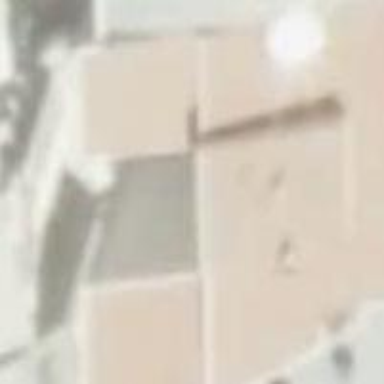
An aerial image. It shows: Part of building.